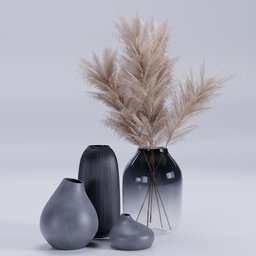
Label: decoration